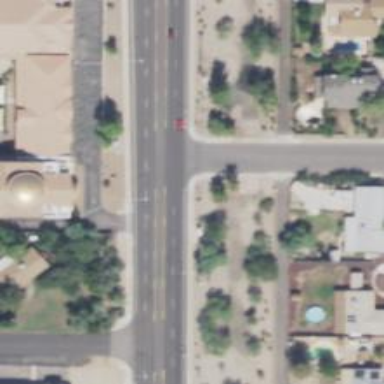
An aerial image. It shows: Road with stop sign.